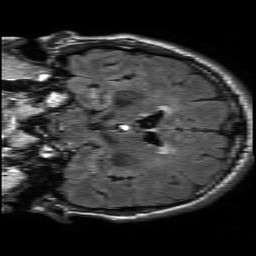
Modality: FLAIR
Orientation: coronal
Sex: male
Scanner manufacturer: philips
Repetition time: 11 s
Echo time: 0.125 s